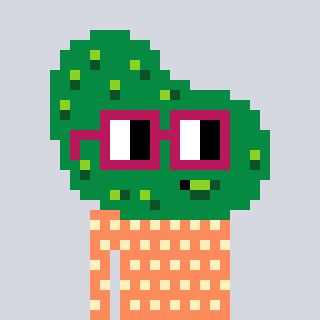
a pixel art character with square dark red glasses, a pickle-shaped head and a peachy-colored body on a cool background